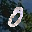
Label: 0